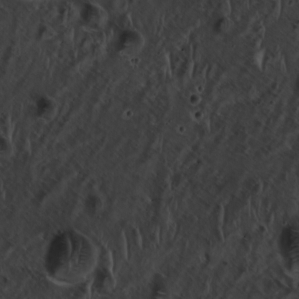
Label: non_frost